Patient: sex M, age 63
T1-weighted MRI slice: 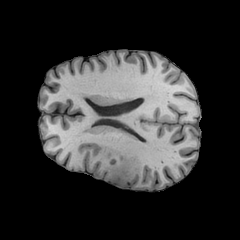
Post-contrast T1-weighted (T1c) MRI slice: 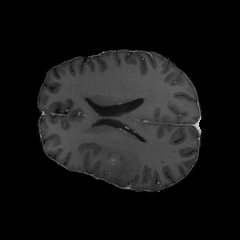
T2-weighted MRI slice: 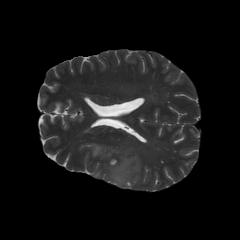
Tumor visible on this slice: yes
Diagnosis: Glioblastoma, IDH-wildtype
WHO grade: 4